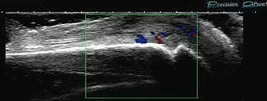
Color Doppler imaging demonstrating a minimal effusion but marked synovial proliferation with moderate Doppler flow.
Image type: radiology (ultrasound)